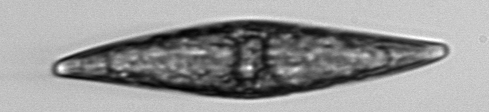
Label: Pleurosigma